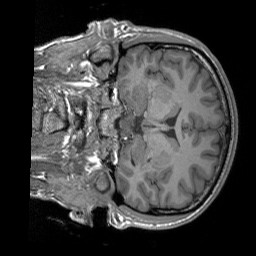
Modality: T1w
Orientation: coronal
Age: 24
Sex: male
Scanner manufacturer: siemens
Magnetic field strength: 3 T
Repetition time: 1.9 s
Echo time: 0.00243 s